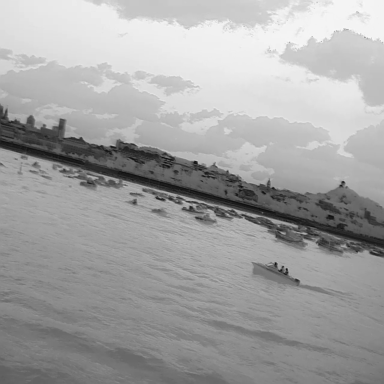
There is a canoe in the infrared image.